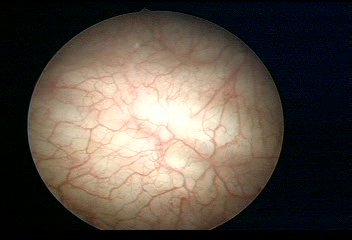
Modality: WLC
Class: Normal mucosa
Bladder cancer association: No